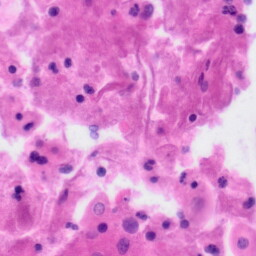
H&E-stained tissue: Tonsil